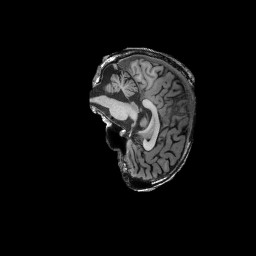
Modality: T1w
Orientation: sagittal
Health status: ill
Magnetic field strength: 3 T